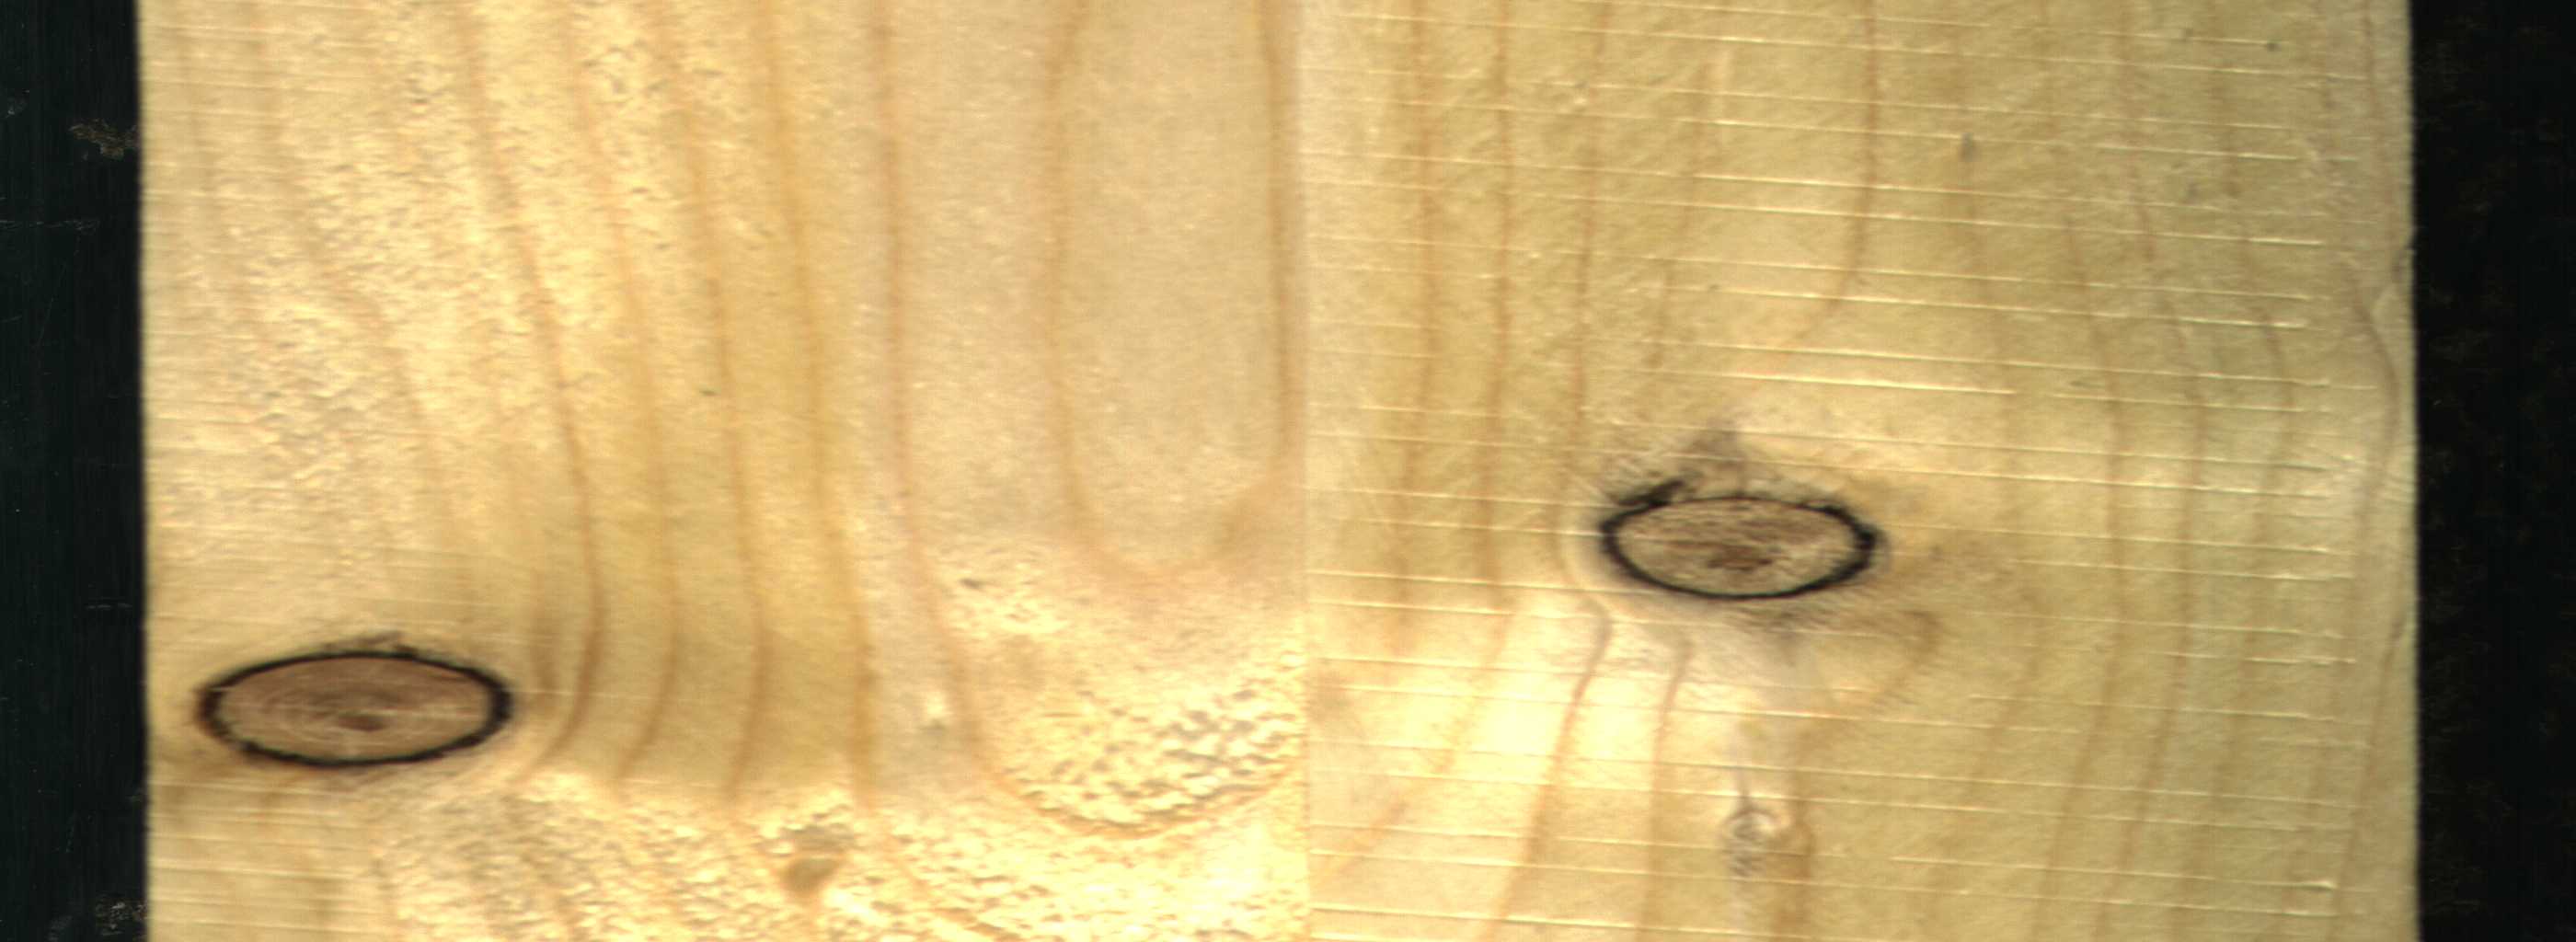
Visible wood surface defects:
Dead_Knot
Dead_Knot